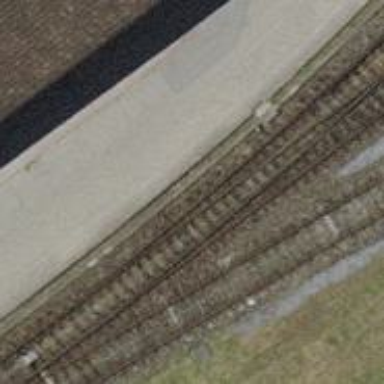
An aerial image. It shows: Railway switch.